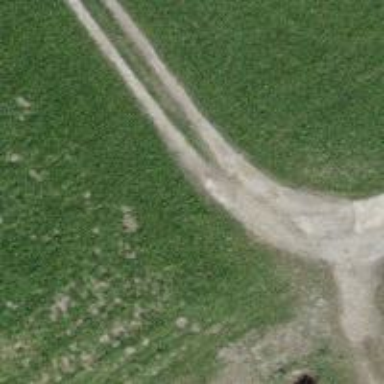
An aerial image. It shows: Grass track with Grade 4 tracktype.